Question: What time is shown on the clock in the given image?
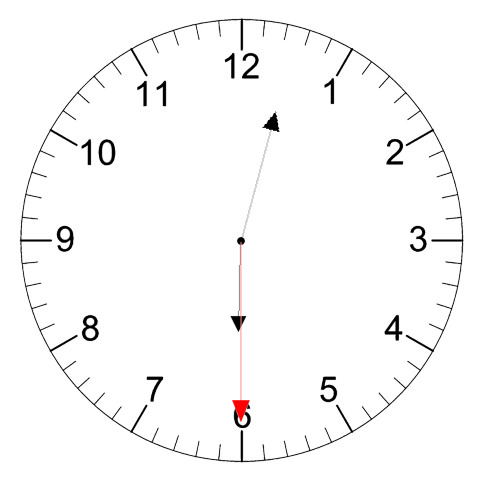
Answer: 06:02:30